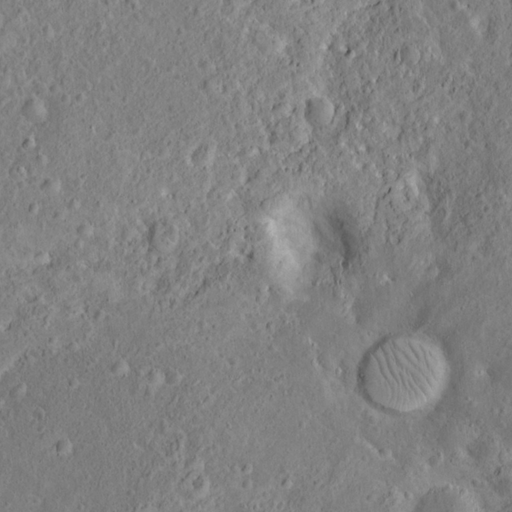
Objects detected: cone